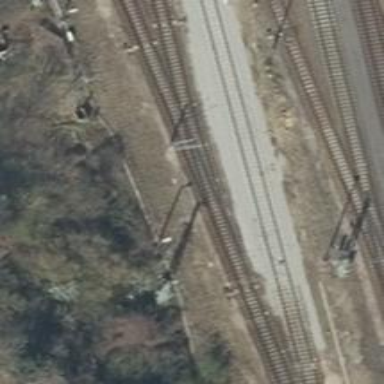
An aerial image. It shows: Railway switch.